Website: lowes
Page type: newsletter-management
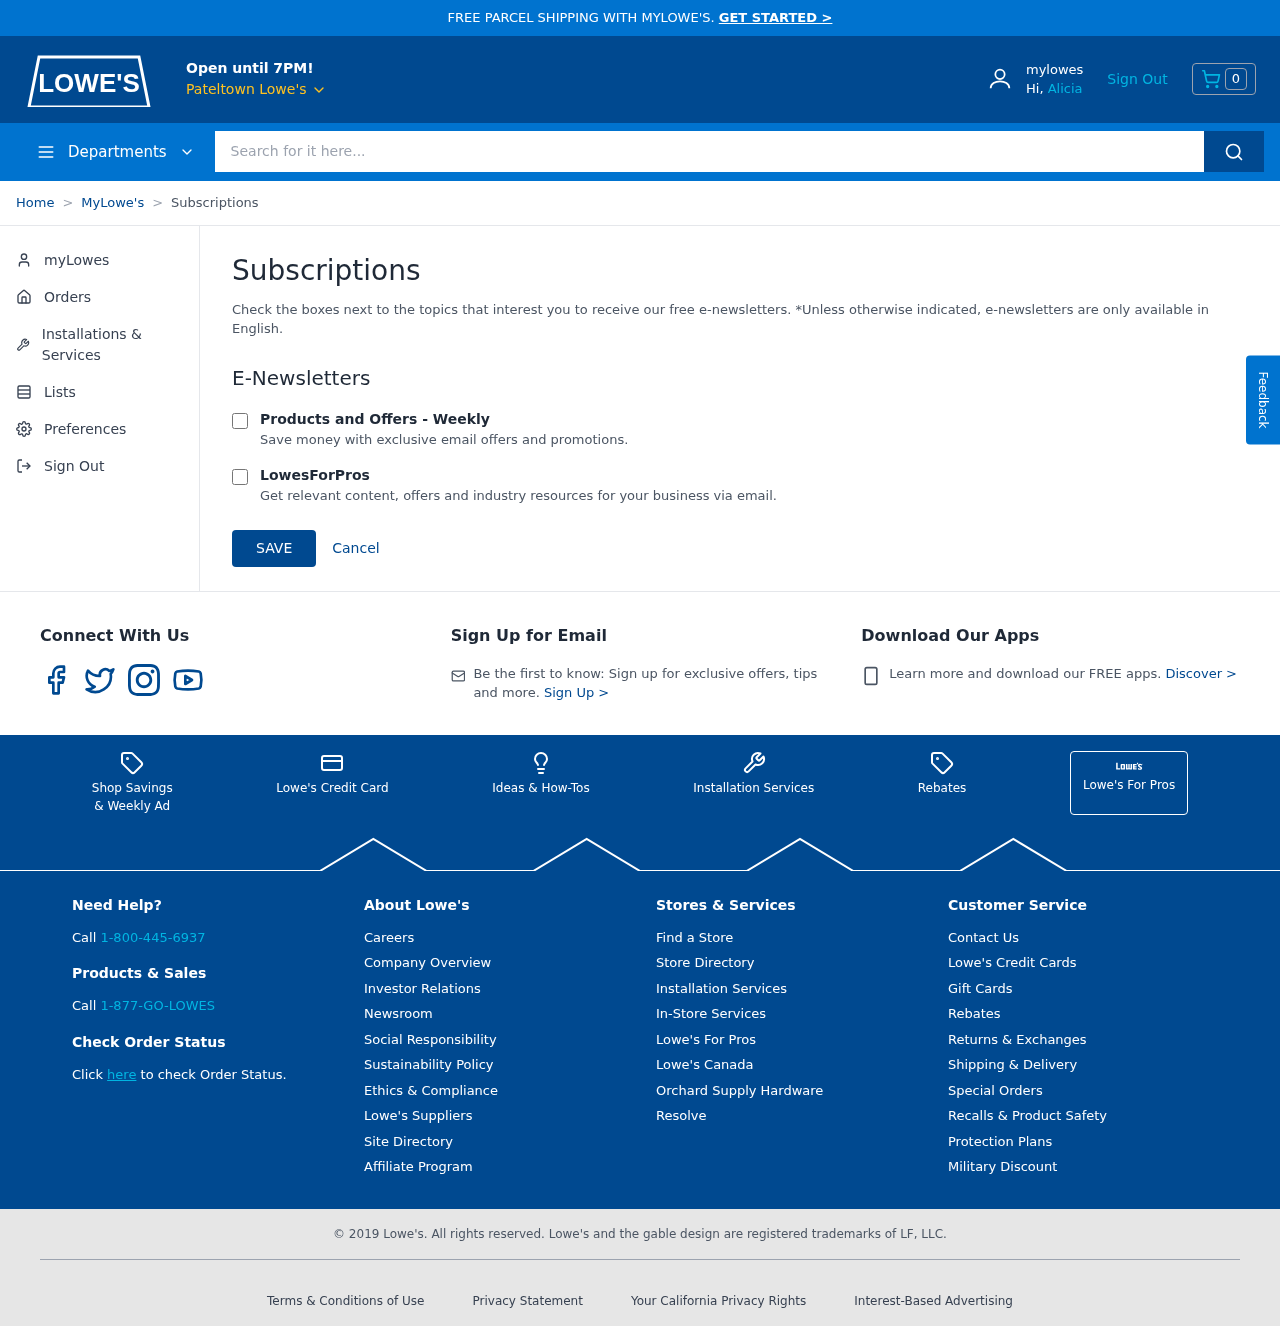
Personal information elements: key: PII_CITY
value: Pateltown Lowe's
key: PII_FIRSTNAME
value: Alicia
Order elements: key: ORDER_NUM_ITEMS
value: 0
Search elements: key: HEADER_SEARCH
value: Search for it here...